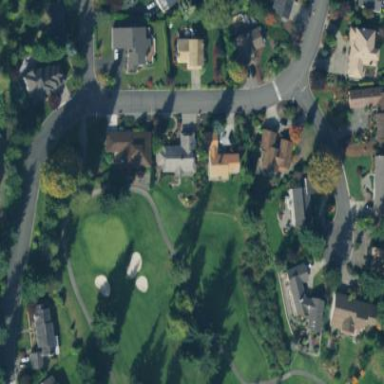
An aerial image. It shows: Grass area designated as golf tee.